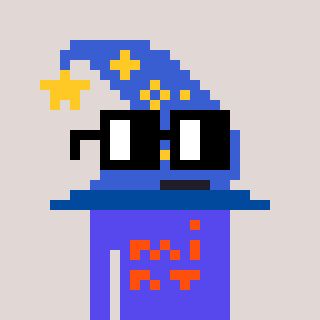
a pixel art character with square black glasses, a wizard hat-shaped head and a computerblue-colored body on a warm background